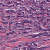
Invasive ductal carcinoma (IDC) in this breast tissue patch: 1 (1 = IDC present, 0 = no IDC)